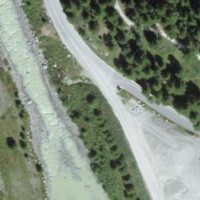
EUNIS habitat code: 26
Species observed at this site:
Vicia cracca